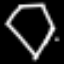
Label: diamond